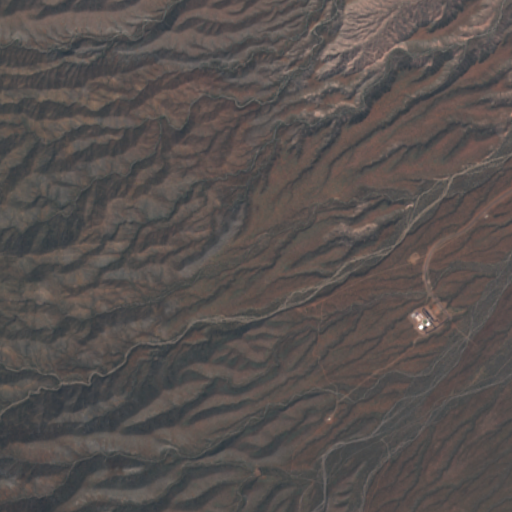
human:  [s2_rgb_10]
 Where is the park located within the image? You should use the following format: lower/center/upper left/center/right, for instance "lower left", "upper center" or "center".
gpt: The park is located in the center right of the image.
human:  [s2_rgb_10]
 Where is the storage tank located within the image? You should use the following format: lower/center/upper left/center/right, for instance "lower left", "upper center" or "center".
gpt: The storage tank is located in the center right of the image.
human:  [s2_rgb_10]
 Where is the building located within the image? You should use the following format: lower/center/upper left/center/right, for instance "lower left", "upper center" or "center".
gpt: The building is located in the center right of the image.
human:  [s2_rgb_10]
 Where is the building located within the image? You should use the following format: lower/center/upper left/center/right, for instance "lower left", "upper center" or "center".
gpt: The building is located in the center right of the image.
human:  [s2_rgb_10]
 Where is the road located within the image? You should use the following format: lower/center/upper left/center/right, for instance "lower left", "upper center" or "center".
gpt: There is no road in the image.